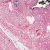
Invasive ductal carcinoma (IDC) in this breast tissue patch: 0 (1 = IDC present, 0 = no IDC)